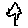
Label: tree